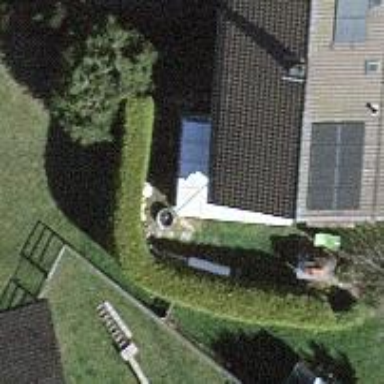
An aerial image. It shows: Hedge acting as barrier.